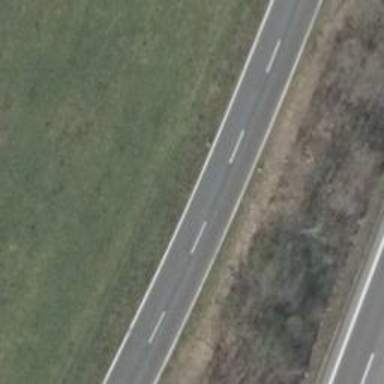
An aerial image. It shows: Secondary road with asphalt surface.